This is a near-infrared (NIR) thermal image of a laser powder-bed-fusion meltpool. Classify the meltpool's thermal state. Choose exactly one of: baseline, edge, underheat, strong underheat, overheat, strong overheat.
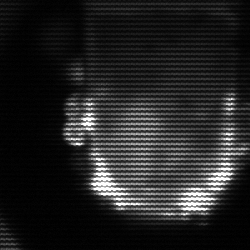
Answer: baseline